五年级 · 算术
妈妈买了一些康乃馨和郁金香，你能很快帮妈妈判断找回的钱对不对, 请说明理由。

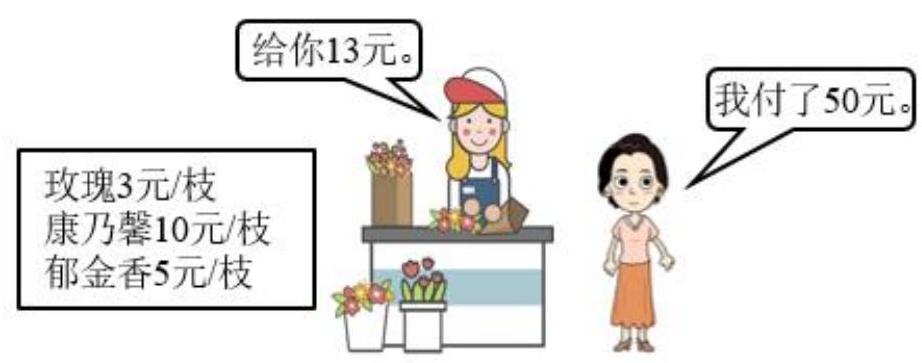
答案: 解不对, 理由见详解

【分析】根据 5 的倍数特征进行分析，个位是 0 或 5 的数是 5 的倍数。

【详解】康乃馨的单价是 10 元/枝, 郁金香的单价是 5 元/枝, 都是 5 的倍数, 无论怎么买, 总钱数是 5 的倍数，付的钱数也是 5 的倍数，找回的钱数应该是 5 的倍数，13 不是 5 的倍数，所以找回的钱不对。

【点睛】关键是掌握 5 的倍数特征。